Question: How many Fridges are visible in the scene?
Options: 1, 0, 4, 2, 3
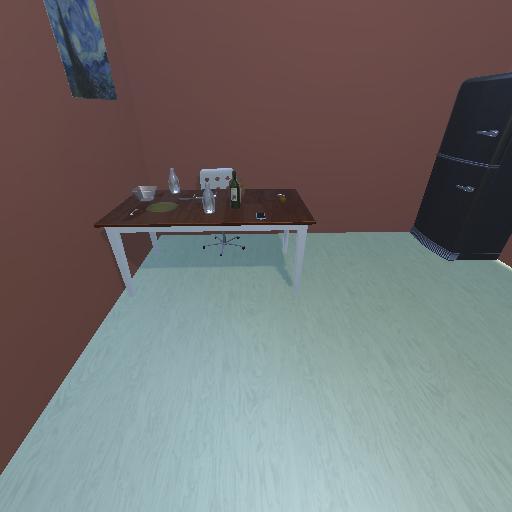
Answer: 1